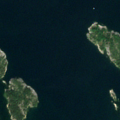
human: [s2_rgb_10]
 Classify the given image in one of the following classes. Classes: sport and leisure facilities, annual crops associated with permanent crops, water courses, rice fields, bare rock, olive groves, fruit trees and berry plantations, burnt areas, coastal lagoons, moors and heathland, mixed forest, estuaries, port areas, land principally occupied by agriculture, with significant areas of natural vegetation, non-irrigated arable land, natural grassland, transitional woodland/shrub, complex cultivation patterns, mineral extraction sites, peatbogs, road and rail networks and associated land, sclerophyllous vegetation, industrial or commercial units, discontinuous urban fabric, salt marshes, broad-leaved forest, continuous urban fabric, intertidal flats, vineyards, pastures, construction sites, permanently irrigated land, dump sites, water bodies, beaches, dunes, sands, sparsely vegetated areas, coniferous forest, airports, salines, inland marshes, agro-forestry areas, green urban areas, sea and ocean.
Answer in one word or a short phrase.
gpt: mixed forest, sea and ocean